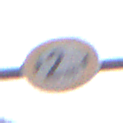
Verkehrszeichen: TatsaechlicheBreite2
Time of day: MorningAfternoon
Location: Outdoor (Urban)
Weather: Overcast
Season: NotSpecified
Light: Natural